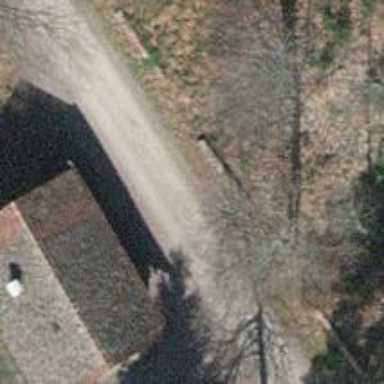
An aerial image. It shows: Wilderness hut in building.